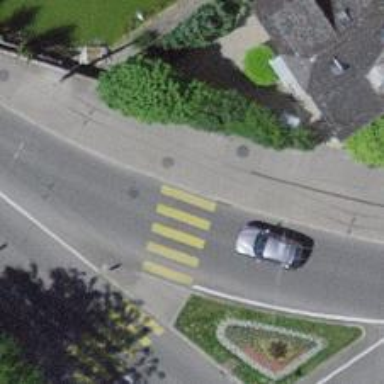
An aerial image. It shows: Kerb serving as barrier.